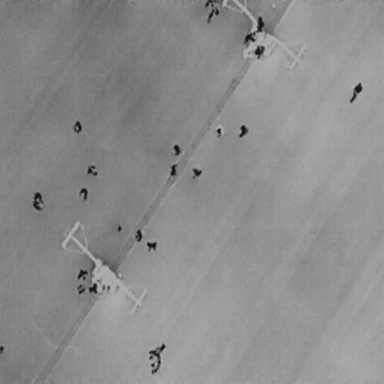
There are 24 People in the infrared image.